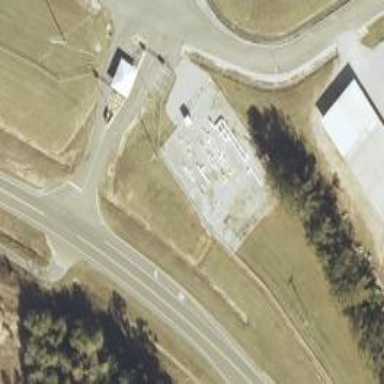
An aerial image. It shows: Distribution substation surrounded by fence.